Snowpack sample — Buffalo Mountain, Silverthorne, Colorado, USA (2/22/26, 2:02 PM MST)
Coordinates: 39.622, -106.113
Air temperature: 33 °F
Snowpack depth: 63 cm
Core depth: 50 cm
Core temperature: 26.6 °F
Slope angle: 11°, slope face: 116°
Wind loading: low
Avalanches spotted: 0
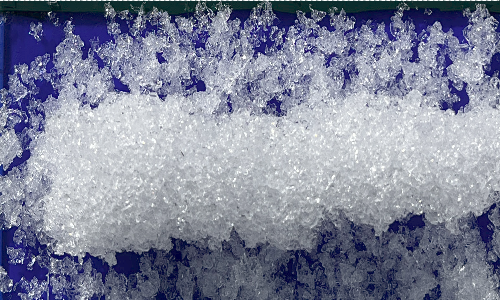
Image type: core
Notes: In a firebreak similar to site 1, minimal wind loading with no spotted avalanches (not many faces in view though)